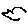
Label: bird